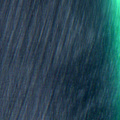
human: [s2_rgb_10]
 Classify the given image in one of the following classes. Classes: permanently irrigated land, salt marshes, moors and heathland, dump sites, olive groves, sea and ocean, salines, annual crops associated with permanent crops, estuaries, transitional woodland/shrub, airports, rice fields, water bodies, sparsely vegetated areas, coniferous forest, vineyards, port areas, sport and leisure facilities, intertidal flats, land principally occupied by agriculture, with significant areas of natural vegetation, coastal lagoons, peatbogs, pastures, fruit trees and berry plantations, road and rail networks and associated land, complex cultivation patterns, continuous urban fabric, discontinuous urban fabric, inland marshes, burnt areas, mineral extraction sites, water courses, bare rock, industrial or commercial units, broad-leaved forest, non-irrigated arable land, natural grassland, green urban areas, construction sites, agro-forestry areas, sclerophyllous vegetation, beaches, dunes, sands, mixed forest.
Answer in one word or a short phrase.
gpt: continuous urban fabric